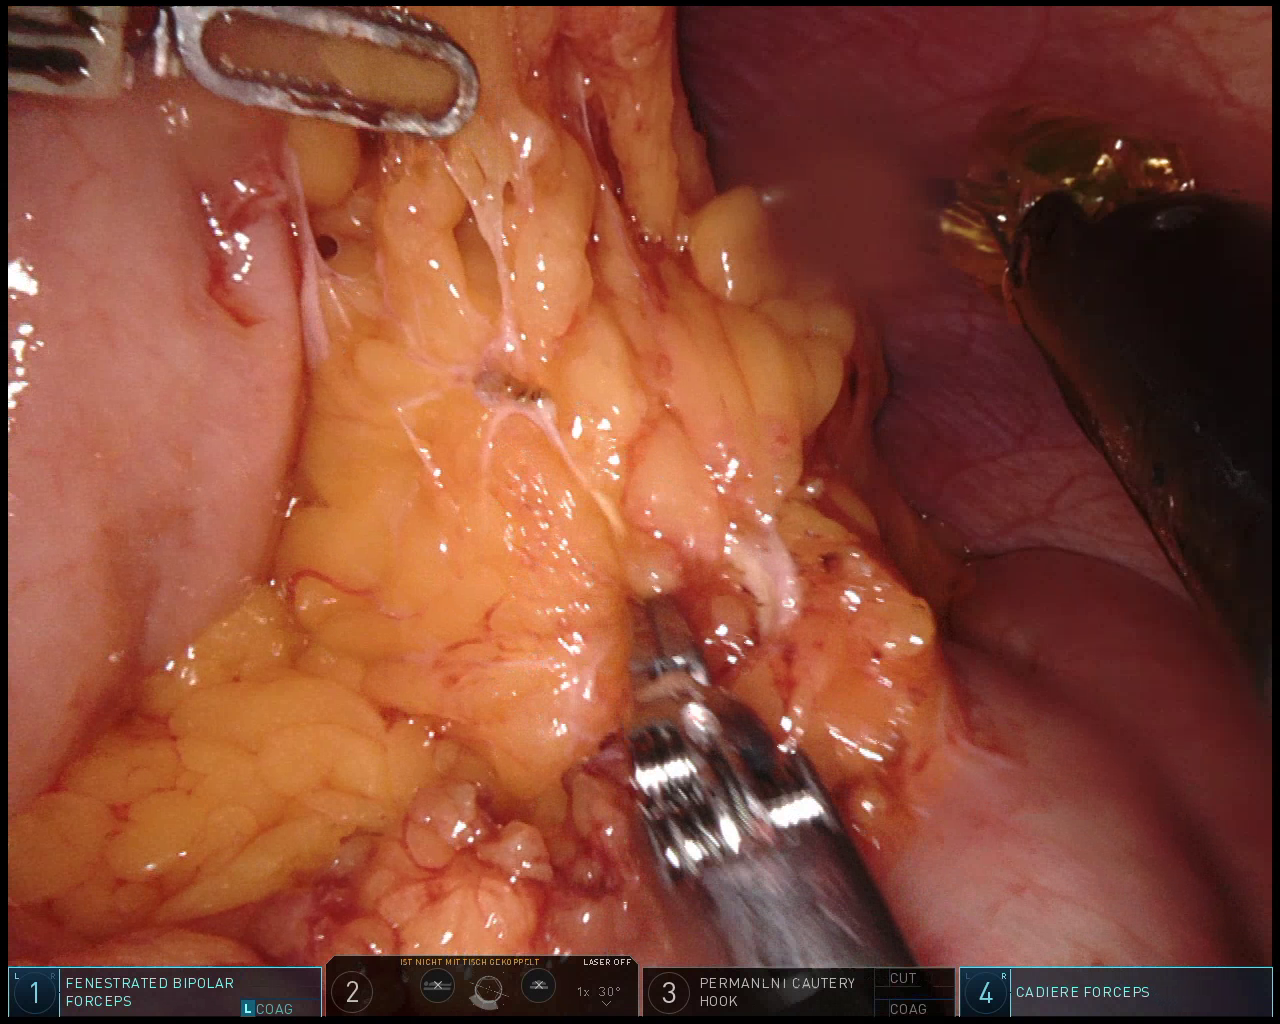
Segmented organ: stomach
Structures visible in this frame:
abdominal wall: yes
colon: yes
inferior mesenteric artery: no
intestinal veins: no
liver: no
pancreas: no
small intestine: no
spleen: no
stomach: yes
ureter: no
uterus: no
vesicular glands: no